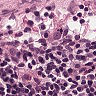
Metastatic tissue present: no